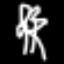
Label: palm tree